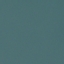
Land use / land cover: SeaLake